Question: I have followed a tutorial in <URL>;'
Here is my code:
'struts.xml'
'''
<?xml version="1.0" encoding="UTF-8"?>
<!DOCTYPE struts PUBLIC
"-//Apache Software Foundation//DTD Struts Configuration 2.3//EN"
"http://struts.apache.org/dtds/struts-2.3.dtd">
<struts>
<package name="default" extends="struts-default">
<action name="sample" class="com.struts.sample.action.SampleAction">
<result name="success">/success.jsp</result>
<result name="error">/error.jsp</result>
</action>
</package>
</struts>
'''
'web.xml'
'''
<?xml version="1.0" encoding="UTF-8"?>
<web-app xmlns:xsi="http://www.w3.org/2001/XMLSchema-instance" xmlns="http://java.sun.com/xml/ns/javaee" xsi:schemaLocation="http://java.sun.com/xml/ns/javaee http://java.sun.com/xml/ns/javaee/web-app_3_0.xsd" id="WebApp_ID" version="3.0">
<display-name>Struts2Example</display-name>
<welcome-file-list>
<welcome-file>index.html</welcome-file>
<welcome-file>index.htm</welcome-file>
<welcome-file>index.jsp</welcome-file>
<welcome-file>default.html</welcome-file>
<welcome-file>default.htm</welcome-file>
<welcome-file>default.jsp</welcome-file>
</welcome-file-list>
<filter>
<filter-name>struts2</filter-name>
<filter-class>org.apache.struts2.dispatcher.ng.filter.StrutsPrepareAndExecuteFilter</filter-class>
</filter>
<filter-mapping>
<filter-name>struts2</filter-name>
<url-pattern>/*</url-pattern>
</filter-mapping>
</web-app>
'''
'SampleAction.java'
'''
package com.struts.sample.action;
public class SampleAction {
public String execute(){
System.out.println("from execute");
return "success";
}
}
'''
'success.jsp'
'''
<%@ page language="java" contentType="text/html; charset=ISO-8859-1"
pageEncoding="ISO-8859-1"%>
<!DOCTYPE html PUBLIC "-//W3C//DTD HTML 4.01 Transitional//EN" "http://www.w3.org/TR/html4/loose.dtd">
<html>
<head>
<meta http-equiv="Content-Type" content="text/html; charset=ISO-8859-1">
<title>Insert title here</title>
</head>
<body>
success
</body>
</html>
'''
'''
HTTP Status 404 - There is no Action mapped for namespace [/] and action name [getTutorial] associated with context path [/Struts2Example].
'''
---
'''
message There is no Action mapped for namespace [/] and action name [getTutorial] associated with context path [/Struts2Example].
description The requested resource is not available.
'''
'''
Dec 13, 2013 11:40:46 AM org.apache.catalina.core.AprLifecycleListener init
INFO: The APR based Apache Tomcat Native library which allows optimal performance in production environments was not found on the java.library.path: C:\Program Files\Java\jre7in;C:\windows\Sun\Javain;C:\windows\system32;C:\windows;C:\Program Files\Broadcom\Broadcom 802.11 Network Adapter\Driver;;C:\Program Files (x86)\Intel\iCLS Client\;C:\Program Files\Intel\iCLS Client\;C:\windows\system32;C:\windows;C:\windows\System32\Wbem;C:\windows\System32\WindowsPowerShell1.0\;C:\Program Files\Intel\Intel(R) Management Engine Components\DAL;C:\Program Files\Intel\Intel(R) Management Engine Components\IPT;C:\Program Files (x86)\Intel\Intel(R) Management Engine Components\DAL;C:\Program Files (x86)\Intel\Intel(R) Management Engine Components\IPT;C:\Program Files (x86)\Intel\OpenCL SDK.0in+;C:\Program Files (x86)\Intel\OpenCL SDK.0ind;C:\Program Files\Lenovo\Bluetooth Software\;C:\Program Files\Lenovo\Bluetooth Software\syswow64;C:\Program Files\Lenovo Fingerprint Reader\;C:\Program Files\Lenovo Fingerprint Reader+\;C:\ProgramData\Lenovo\ReadyApps;C:\Program Files\TortoiseSVNin;.
Dec 13, 2013 11:40:47 AM org.apache.tomcat.util.digester.SetPropertiesRule begin
WARNING: [SetPropertiesRule]{Server/Service/Engine/Host/Context} Setting property 'source' to 'org.eclipse.jst.jee.server:Struts2Example' did not find a matching property.
Dec 13, 2013 11:40:47 AM org.apache.coyote.AbstractProtocol init
INFO: Initializing ProtocolHandler ["http-bio-8080"]
Dec 13, 2013 11:40:47 AM org.apache.coyote.AbstractProtocol init
INFO: Initializing ProtocolHandler ["ajp-bio-8009"]
Dec 13, 2013 11:40:47 AM org.apache.catalina.startup.Catalina load
INFO: Initialization processed in 733 ms
Dec 13, 2013 11:40:47 AM org.apache.catalina.core.StandardService startInternal
INFO: Starting service Catalina
Dec 13, 2013 11:40:47 AM org.apache.catalina.core.StandardEngine startInternal
INFO: Starting Servlet Engine: Apache Tomcat/7.0.42
log4j:WARN No appenders could be found for logger (com.opensymphony.xwork2.util.fs.DefaultFileManagerFactory).
log4j:WARN Please initialize the log4j system properly.
log4j:WARN See http://logging.apache.org/log4j/1.2/faq.html#noconfig for more info.
Dec 13, 2013 11:40:48 AM org.apache.coyote.AbstractProtocol start
INFO: Starting ProtocolHandler ["http-bio-8080"]
Dec 13, 2013 11:40:48 AM org.apache.coyote.AbstractProtocol start
INFO: Starting ProtocolHandler ["ajp-bio-8009"]
Dec 13, 2013 11:40:48 AM org.apache.catalina.startup.Catalina start
INFO: Server startup in 1711 ms
'''
There should be something like "from execute" in the console because of this 'System.out.println("from execute");' but it does not go in the class
I don't know how to debug it anymore.

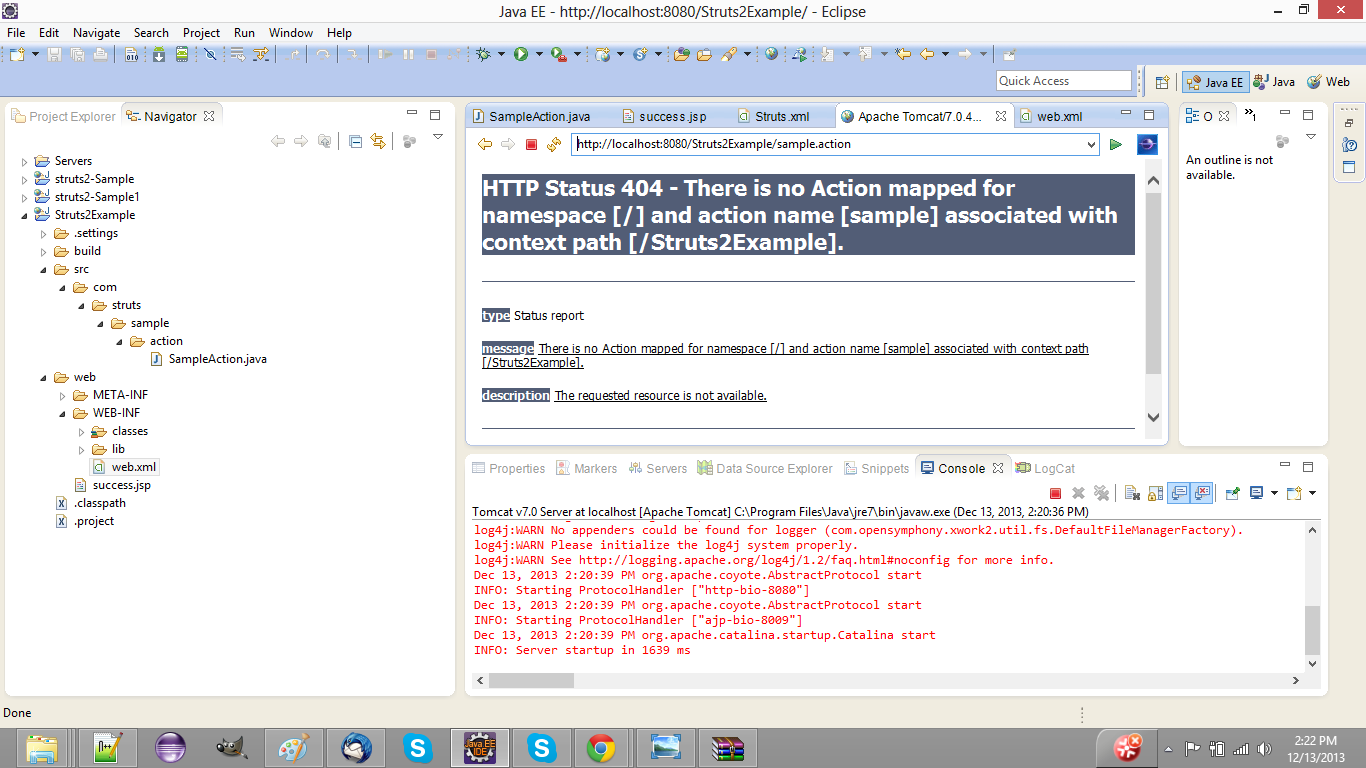
Answer: what i did was to delete the saved jar in WEB-INF/lib i think my problems was because i had double jar one from the tutorial way and the other was because i had paste the same jar in the said folder.jar redundant my have cause my problem so if you have done the same delete the saved jar and rerun the program it will work for sure